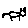
Label: cat